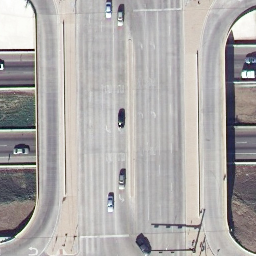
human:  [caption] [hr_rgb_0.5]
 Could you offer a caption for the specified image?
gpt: A very wide road cross another roads vertically with some cars on the roads .

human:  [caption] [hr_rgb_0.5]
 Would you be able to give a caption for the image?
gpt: A very wide road cross another roads vertically with some cars on the roads .

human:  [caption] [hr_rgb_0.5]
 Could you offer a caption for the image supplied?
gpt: A wide road cross another roads vertically with some plants surounded the roads .

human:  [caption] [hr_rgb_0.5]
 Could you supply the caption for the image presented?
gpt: A wide road cross another roads vertically .

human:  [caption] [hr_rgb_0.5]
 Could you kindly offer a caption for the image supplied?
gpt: A wide road cross another roads with some cars on the roads and surrounded by plants .